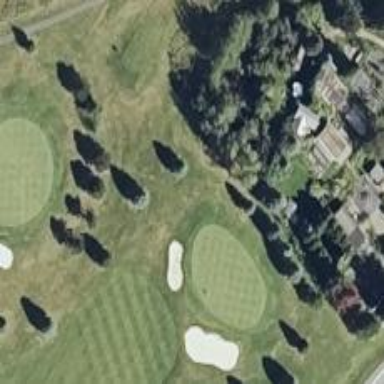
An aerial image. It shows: View of golf hole.